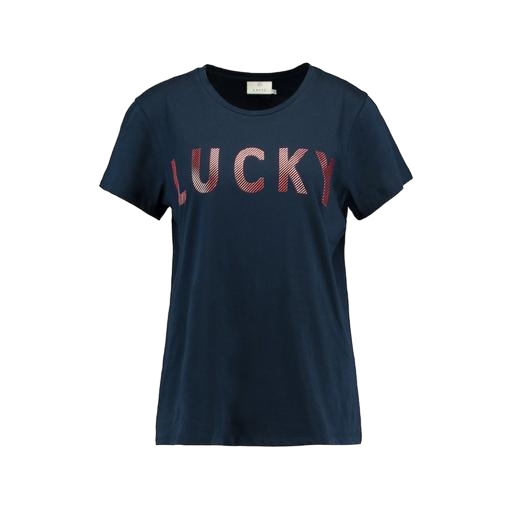
blue plus size printed t-shirt only macy, blue t-shirt only macy, blue printed contrast t-shirt only macy, white background